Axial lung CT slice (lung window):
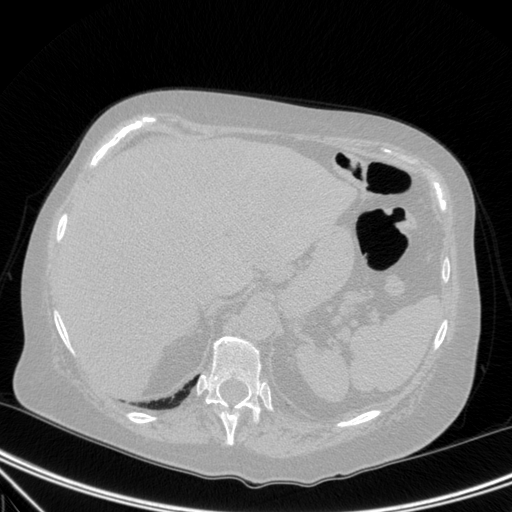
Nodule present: no